高三 · 计数
由如图的流程图输出的 $\mathrm{s}$ 为 ( )

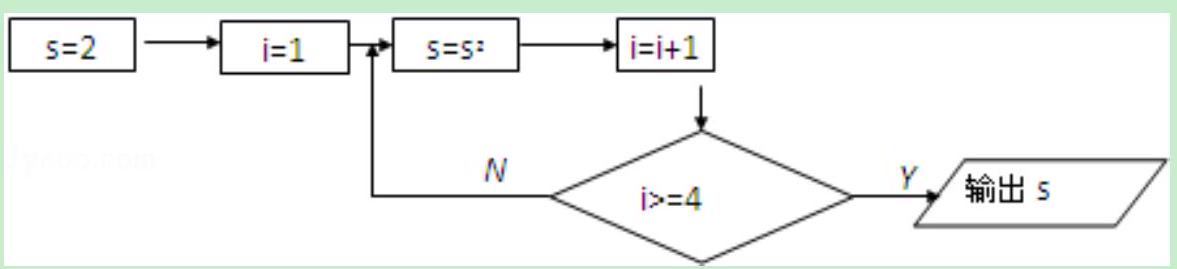
A. 64
B. 512
C. 128
D. 256
答案: D
解析: 解答: 执行流程图, 有

$s=2, i=1$

$\mathrm{s}=4, \mathrm{i}=2$

不满足条件 $i \geq 4, s=16, i=3$

不满足条件 $\mathrm{i} \geq 4, \mathrm{~s}=256, \mathrm{i}=4$

满足条件 $\mathrm{i} \geq 4$, 输出 $\mathrm{s}$ 的值为 256 .

故选: D.

分析: 本题主要考查了程序框图的三种基本逻辑结构的应用, 解决问题的关键是执行流程图,依次写出每次循环得到的 $s, i$ 的值, 当 $i=4$ 时, 满足条件 $i \geq 4$, 输出 $s$ 的值为 256 .